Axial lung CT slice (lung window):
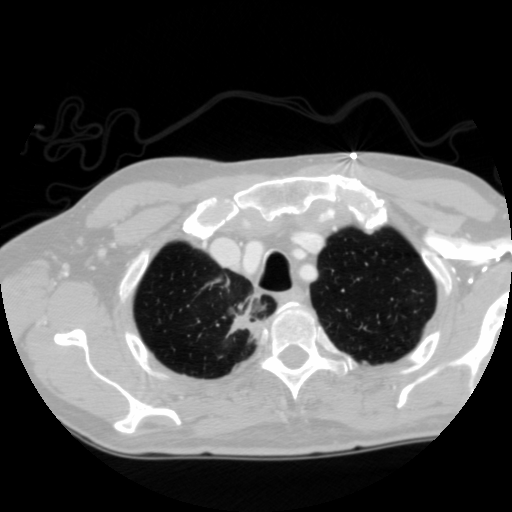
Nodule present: no